Question: I am trying to authenticate against our institutional LDAP server with the command 'ldapsearch'. My user info in LDAP is shown in the following image
I used this command below to search by my DN:
'''
ldapsearch -x -H ldap://ldap.mdanderson.edu:389 -D "CN=Djiao,OU=Institution,OU=People" -b DC=mdanderson,DC=edu -w xxxyyyzzz
'''
However I got the error:
'''
ldap_bind: Invalid credentials (49)
additional info: 80090308: LdapErr: DSID-0C0903A9, comment: AcceptSecurityContext error, data 52e, v1db1
'''
What is wrong with my ldapsearch command?
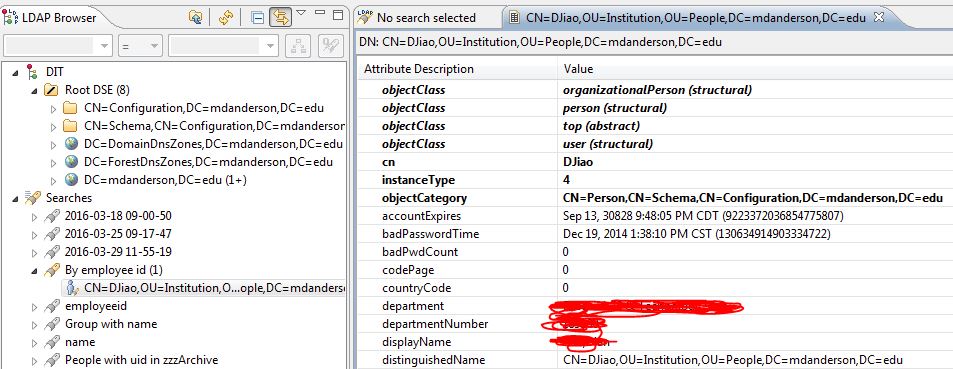
Answer: The bind DN is not complete in your command. It should end with DC=mdanderson,DC=edu. So, it is likely that it should be: 'CN=Djiao,OU=Institution,OU=People,DC=mdanderson,DC=edu'
In Active Directory, though, users are typically under the CN=users tree (I don't see your tree hiearchy). So, the bind DN (the DN after the -D argument) may have to be:
'CN=Djiao,OU=Institution,CN=Users,DC=mdanderson,DC=edu'